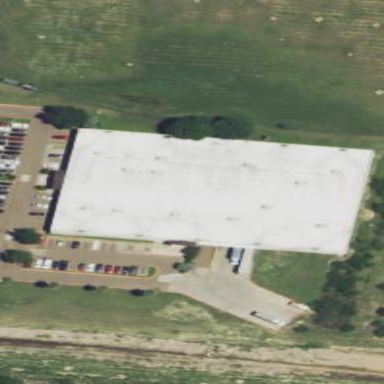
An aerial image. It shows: Commercial building.